Field crop: maize
Growth stage: 1
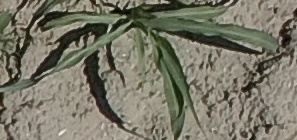
Species: sorghum